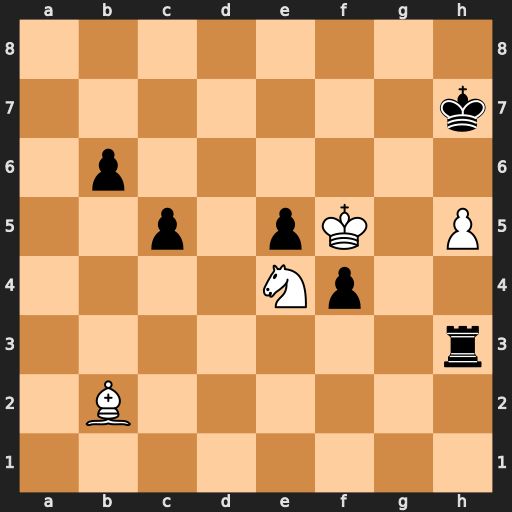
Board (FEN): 8/7k/1p6/2p1pK1P/4Np2/7r/1B6/8
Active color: w
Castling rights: -
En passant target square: -
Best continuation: Ng5+ Kh6 Nxh3